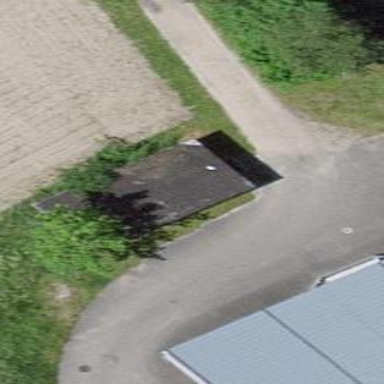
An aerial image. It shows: Service building.